Question: I'm trying to make an sideshow program using Java applet, and everything is fine when I make and view the 'JApplet' using eclipse but when I run the code in my browser I get 'NoClassDefFoundError' which means there are some parts of my program that are undefined in 'JApplet'.
Here is my code:
'''
import java.awt.*;
import java.awt.event.*;
import java.awt.image.BufferedImage;
import java.io.*;
import java.net.*;
import javax.imageio.*;
import javax.swing.*;
public class Applet extends JApplet {
private int i = 0;
private Button prev = new Button("prev");
private Button next = new Button("next");
public void init() {
setSize(1100, 875);
prev.addActionListener(new ActionListener() {
public void actionPerformed(ActionEvent e) {
if (i == 0)
i = getList().length - 1;
else
i--;
repaint();
}
});
next.addActionListener(new ActionListener() {
public void actionPerformed(ActionEvent e) {
if (i == getList().length - 1)
i = 0;
else
i++;
repaint();
}
});
Panel buttons = new Panel();
buttons.setLayout(new FlowLayout());
buttons.add(prev);
buttons.add(next);
setLayout(new BorderLayout());
add("South", buttons);
}
public void paint(Graphics g) {
setImg(g, getImgPath());
}
public String[] getList() {
String[] str = { "./ (1).jpg", "./ (2).jpg", "./ (3).jpg","./ (4).jpg","./ (5).jpg","./ (6).jpg","./ (7).jpg","./ (8).jpg" };
return str;
}
public String getImgPath() {
return getList()[i];
}
public void setImg(Graphics g, String str) {
try {
URL url = new URL(getCodeBase(), str);
BufferedImage img = ImageIO.read(url);
g.drawImage(img, 50, 50, null);
} catch (IOException e) {
e.printStackTrace();
}
}
}
'''
My html code
'''
<html>
<meta http-equiv="Content-Type" content="text/html; charset=Cp1252" />
<body>
<applet code=Applet.class width="200" height="200">
</applet>
</body>
</html>
'''
Screen shot:

Download everything:
<URL>
Thank you.
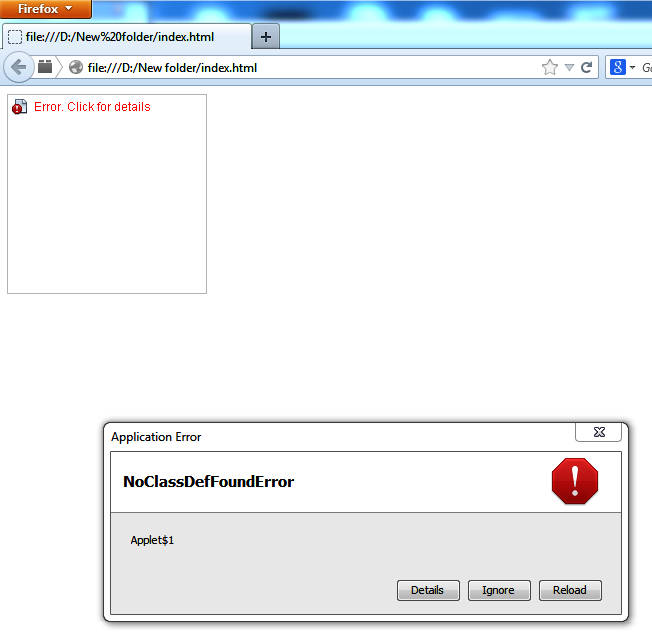
Answer: The symbol '$Applet$1' refers to an <URL>, probably your applet's 'ActionListener'. Your HTML needs to specify the location of the JAR containing your classes, not just the enclosing class. Here are several things to consider:
- Make your applet a <URL>, for ease of deployment.- Don't use an existing superclass name, e.g. 'Applet', for your subclass.